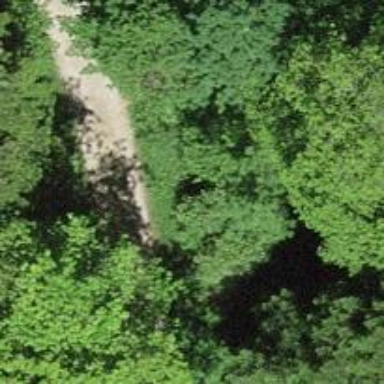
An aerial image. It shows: Gravel track with grade2 quality.